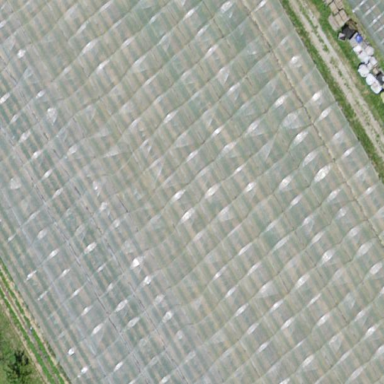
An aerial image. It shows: Greenhouse.